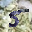
Label: 5